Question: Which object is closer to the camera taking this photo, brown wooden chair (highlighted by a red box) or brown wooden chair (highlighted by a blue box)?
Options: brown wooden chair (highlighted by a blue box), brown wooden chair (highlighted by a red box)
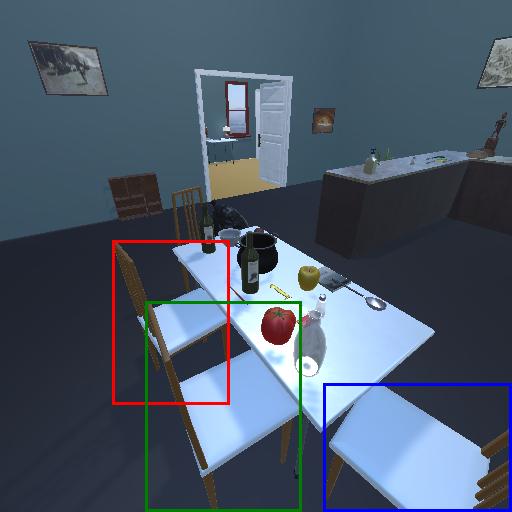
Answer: brown wooden chair (highlighted by a blue box)